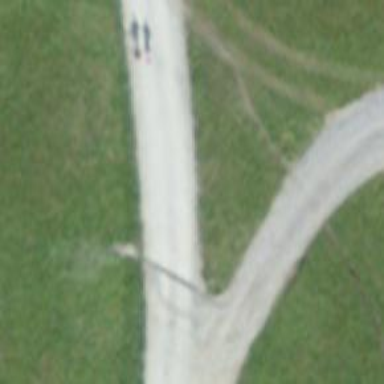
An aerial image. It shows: Gravel track with grade 2 tracktype.